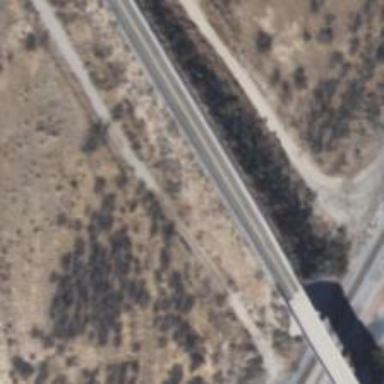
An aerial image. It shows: Abandoned road.